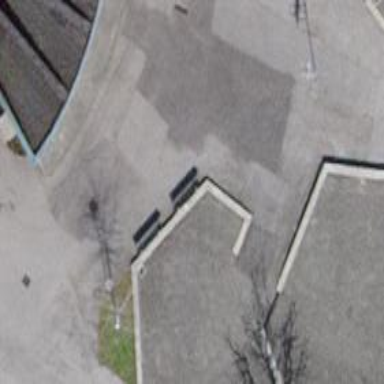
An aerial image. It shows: Bench.